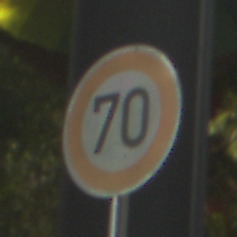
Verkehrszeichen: Geschwindigkeit70
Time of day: SunriseSunset
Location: Outdoor (Suburban)
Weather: Clear
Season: NotSpecified
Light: Natural